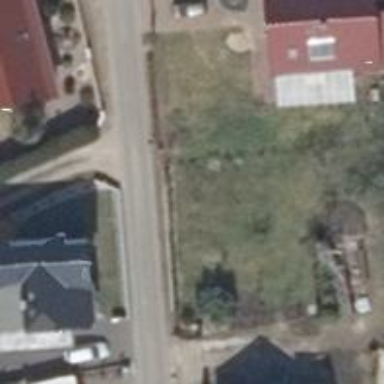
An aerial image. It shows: Residential road.